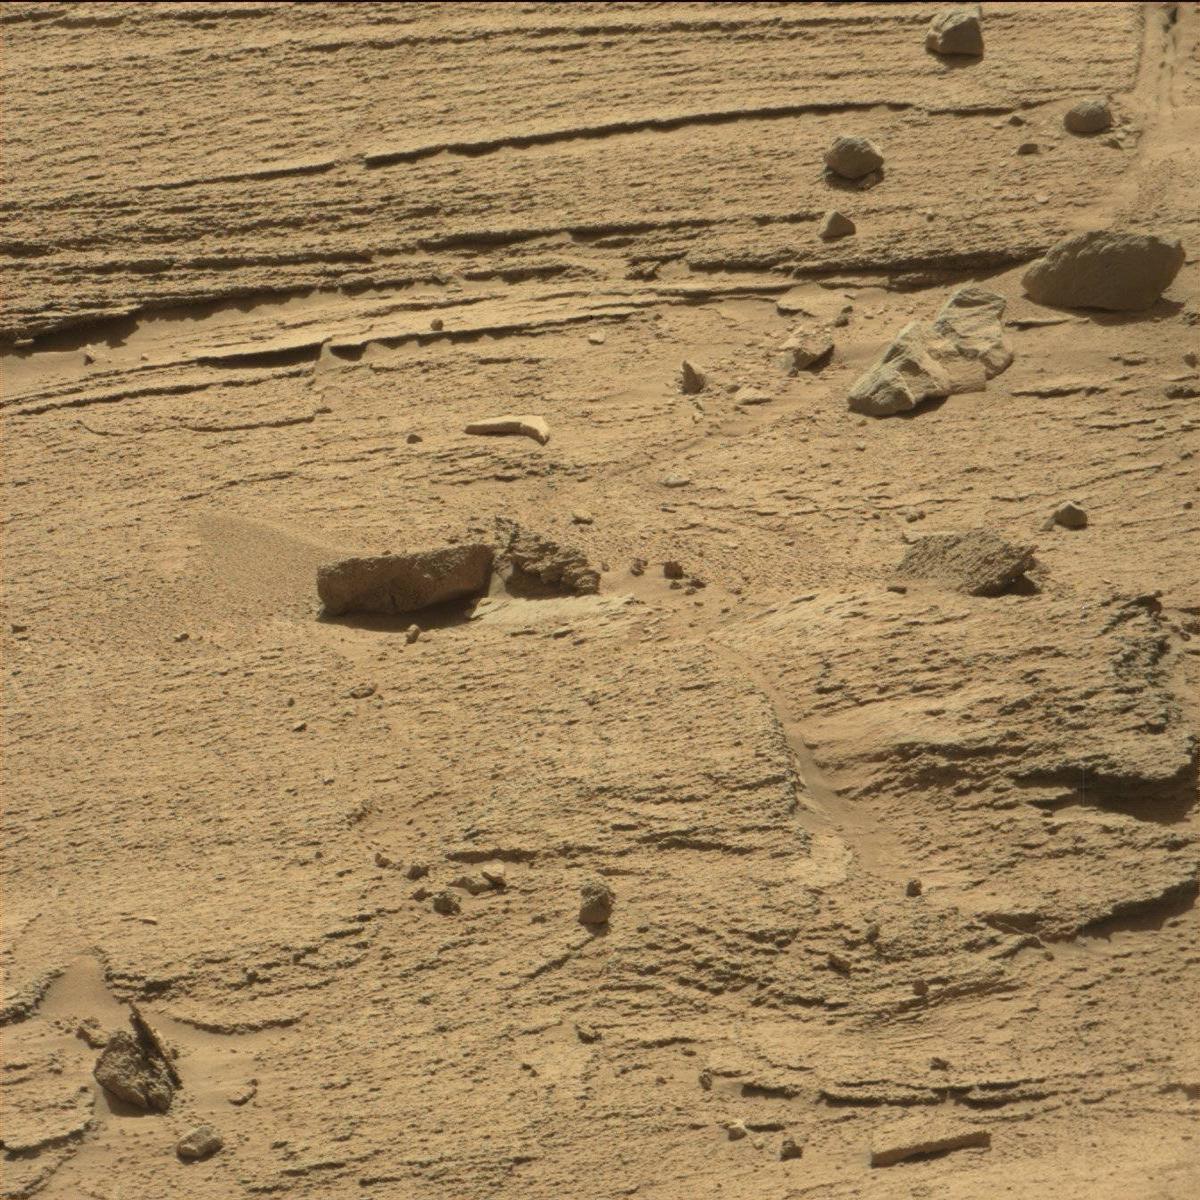
Terrain classes present: Bedrock, Rock, Sand / Soil